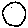
Label: moon